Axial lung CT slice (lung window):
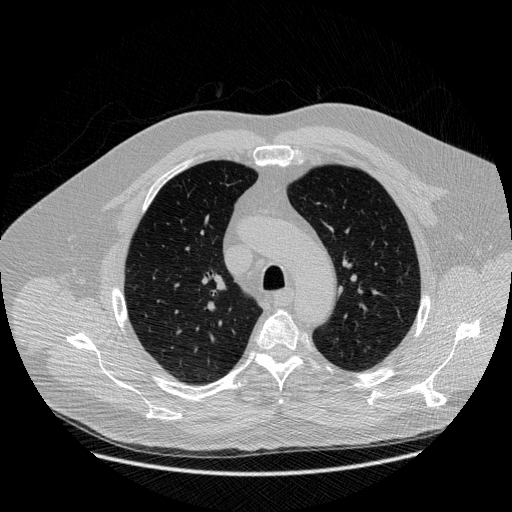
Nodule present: no